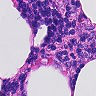
Metastatic tissue present: no